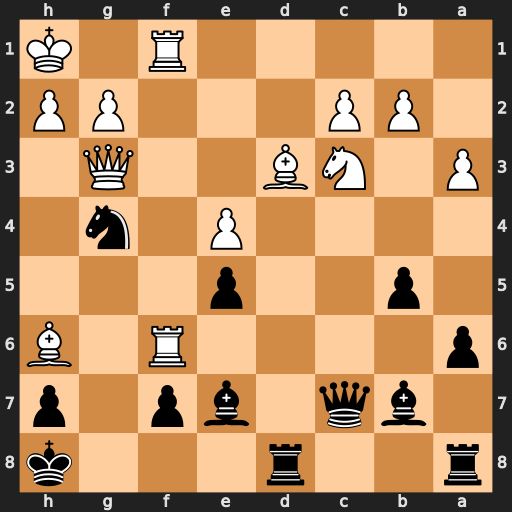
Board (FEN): r2r3k/1bq1bp1p/p4R1B/1p2p3/4P1n1/P1NB2Q1/1PP3PP/5R1K
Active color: b
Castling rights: -
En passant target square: -
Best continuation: Rg8 Bg7+ Rxg7